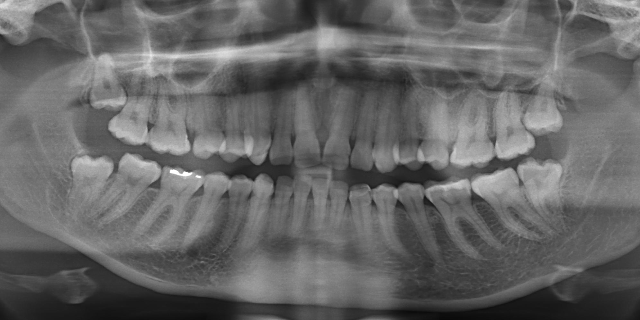
adult